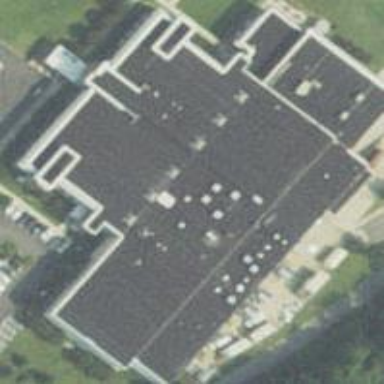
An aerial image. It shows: Commercial building.